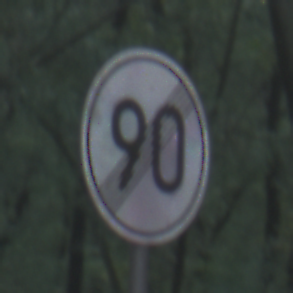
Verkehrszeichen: EndeGeschwindigkeit90
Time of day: SunriseSunset
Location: Outdoor (Nature)
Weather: NotSpecified
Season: Autumn
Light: Natural